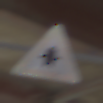
Verkehrszeichen: Vorfahrt
Umgebung: Roofed, Special
Tageszeit: Midday
Wetter: Overcast
Licht: Natural
Jahreszeit: NotSpecified
Kontrast: MediumContrast